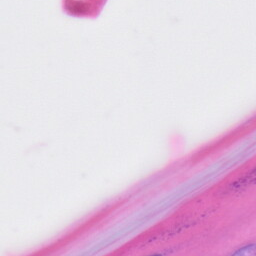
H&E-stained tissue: Skin